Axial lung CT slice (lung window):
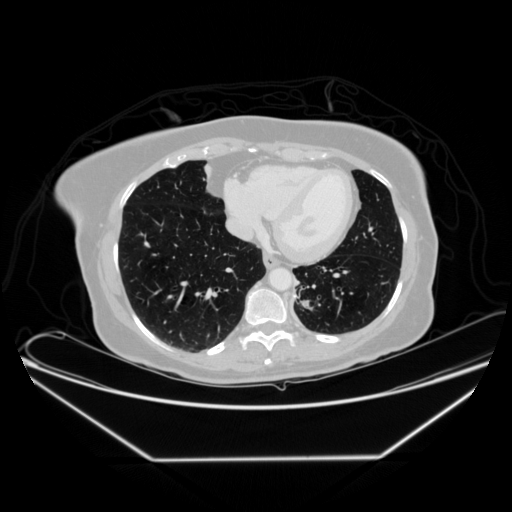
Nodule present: yes
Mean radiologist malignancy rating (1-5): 3.25